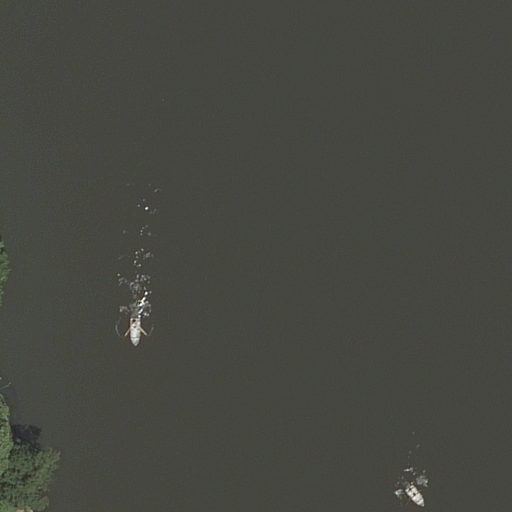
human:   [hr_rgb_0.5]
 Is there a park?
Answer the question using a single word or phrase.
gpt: yes

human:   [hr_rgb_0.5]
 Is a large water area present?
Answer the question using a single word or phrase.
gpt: yes

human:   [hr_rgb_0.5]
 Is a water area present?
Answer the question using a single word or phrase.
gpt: yes

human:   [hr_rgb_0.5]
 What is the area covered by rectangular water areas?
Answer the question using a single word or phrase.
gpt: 0m2

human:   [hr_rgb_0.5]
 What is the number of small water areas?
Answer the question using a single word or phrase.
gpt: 0

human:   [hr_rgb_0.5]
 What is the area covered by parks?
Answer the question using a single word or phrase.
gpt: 10627m2

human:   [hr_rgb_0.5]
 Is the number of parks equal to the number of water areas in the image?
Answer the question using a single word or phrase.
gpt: yes

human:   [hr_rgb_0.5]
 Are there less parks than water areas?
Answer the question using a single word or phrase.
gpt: no

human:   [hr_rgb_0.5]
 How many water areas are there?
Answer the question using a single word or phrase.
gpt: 1

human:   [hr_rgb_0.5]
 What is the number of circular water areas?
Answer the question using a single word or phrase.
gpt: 0

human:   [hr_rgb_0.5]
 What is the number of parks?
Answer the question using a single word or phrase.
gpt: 1

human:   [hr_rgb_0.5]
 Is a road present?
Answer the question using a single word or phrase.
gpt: no

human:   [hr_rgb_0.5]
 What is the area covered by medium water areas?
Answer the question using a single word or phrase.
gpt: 0m2

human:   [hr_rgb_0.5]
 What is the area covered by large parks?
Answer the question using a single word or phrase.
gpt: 10627m2

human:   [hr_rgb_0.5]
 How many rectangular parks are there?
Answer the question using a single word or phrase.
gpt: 1

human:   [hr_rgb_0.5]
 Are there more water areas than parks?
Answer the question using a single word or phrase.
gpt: no

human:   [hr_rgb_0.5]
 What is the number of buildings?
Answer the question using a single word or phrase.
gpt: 0

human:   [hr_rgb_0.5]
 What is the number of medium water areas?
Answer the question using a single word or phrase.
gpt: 0

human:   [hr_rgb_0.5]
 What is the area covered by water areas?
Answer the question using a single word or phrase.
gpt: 10573m2

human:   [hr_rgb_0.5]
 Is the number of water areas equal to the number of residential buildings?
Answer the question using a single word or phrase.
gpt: no

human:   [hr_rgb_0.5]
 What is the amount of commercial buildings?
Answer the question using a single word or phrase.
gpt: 0

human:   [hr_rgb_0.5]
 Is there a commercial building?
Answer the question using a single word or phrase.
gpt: no

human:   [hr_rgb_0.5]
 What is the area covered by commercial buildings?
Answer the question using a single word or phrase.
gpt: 0m2

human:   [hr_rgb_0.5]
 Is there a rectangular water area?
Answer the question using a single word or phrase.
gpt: no

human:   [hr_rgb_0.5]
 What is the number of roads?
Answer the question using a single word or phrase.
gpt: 0

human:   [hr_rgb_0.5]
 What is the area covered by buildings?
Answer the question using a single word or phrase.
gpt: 0m2

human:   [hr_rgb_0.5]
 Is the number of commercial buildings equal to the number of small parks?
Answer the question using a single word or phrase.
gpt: yes

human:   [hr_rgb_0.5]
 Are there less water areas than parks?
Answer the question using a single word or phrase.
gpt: no

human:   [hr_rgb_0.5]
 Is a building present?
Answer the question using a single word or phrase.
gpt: no

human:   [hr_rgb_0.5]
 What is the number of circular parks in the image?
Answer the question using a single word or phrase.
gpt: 0

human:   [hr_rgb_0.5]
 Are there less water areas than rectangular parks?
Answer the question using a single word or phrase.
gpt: no

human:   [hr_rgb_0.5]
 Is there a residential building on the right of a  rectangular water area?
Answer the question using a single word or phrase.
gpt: no

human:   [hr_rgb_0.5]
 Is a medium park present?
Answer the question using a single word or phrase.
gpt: no

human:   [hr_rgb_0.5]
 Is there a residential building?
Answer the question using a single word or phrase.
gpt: no

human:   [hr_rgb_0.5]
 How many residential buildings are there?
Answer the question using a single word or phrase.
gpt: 0

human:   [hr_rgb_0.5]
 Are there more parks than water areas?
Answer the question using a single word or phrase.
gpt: no

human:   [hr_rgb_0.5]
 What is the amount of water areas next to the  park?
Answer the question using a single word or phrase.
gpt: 1

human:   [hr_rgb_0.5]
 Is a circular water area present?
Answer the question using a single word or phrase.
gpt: no

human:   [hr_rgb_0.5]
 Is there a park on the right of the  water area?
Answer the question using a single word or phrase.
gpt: yes

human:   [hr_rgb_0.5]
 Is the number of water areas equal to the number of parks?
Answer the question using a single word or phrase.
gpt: yes

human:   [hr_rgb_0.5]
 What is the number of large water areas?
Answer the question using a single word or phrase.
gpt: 1

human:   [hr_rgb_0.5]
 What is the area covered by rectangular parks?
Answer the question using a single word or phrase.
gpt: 10627m2

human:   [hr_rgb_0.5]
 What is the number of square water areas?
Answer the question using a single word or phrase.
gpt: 0

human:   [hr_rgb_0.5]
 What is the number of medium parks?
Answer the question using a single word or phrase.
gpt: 0

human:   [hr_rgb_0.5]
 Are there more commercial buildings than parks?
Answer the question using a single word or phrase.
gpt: no

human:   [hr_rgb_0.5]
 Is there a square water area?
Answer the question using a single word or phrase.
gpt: no

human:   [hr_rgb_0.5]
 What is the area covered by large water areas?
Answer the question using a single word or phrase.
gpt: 10573m2

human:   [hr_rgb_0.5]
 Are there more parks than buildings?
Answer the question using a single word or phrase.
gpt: yes

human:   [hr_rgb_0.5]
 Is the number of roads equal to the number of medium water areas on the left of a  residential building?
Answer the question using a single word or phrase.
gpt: yes

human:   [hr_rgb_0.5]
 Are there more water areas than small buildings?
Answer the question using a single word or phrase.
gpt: yes

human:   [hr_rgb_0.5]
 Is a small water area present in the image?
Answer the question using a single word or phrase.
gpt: no

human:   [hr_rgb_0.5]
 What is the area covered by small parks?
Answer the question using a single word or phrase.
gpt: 0m2

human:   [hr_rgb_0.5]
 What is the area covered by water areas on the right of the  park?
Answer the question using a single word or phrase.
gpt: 0m2

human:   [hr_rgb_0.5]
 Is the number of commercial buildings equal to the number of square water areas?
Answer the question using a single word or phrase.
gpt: yes

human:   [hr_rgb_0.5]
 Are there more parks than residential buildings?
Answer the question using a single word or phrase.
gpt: yes

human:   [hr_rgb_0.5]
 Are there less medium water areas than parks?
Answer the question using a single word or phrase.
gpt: yes

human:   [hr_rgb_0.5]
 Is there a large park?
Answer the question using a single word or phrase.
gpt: yes

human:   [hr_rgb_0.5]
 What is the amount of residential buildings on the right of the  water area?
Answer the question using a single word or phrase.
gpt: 0

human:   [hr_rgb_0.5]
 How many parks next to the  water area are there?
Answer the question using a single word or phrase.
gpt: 1

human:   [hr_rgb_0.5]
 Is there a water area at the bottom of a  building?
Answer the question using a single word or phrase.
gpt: no

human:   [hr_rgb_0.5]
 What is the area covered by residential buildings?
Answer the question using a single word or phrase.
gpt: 0m2

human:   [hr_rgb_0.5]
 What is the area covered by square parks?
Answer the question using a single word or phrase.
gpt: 0m2

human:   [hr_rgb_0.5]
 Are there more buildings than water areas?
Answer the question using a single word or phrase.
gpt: no

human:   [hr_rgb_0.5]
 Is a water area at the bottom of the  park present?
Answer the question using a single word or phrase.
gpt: no